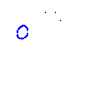
Particle: proton